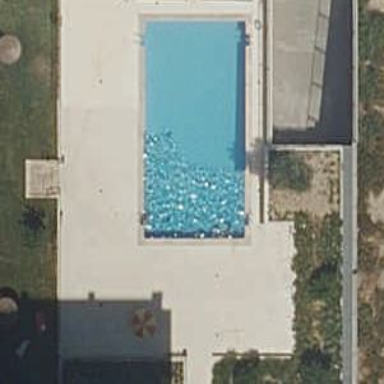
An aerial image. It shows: Swimming pool located in leisure land.